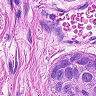
Metastatic tissue present: no